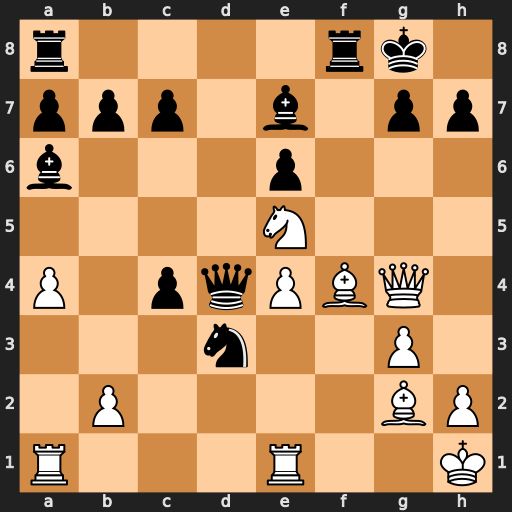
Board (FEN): r4rk1/ppp1b1pp/b3p3/4N3/P1pqPBQ1/3n2P1/1P4BP/R3R2K
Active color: w
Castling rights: -
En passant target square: -
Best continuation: Qxe6+ Kh8 Nxd3 cxd3 Qxe7